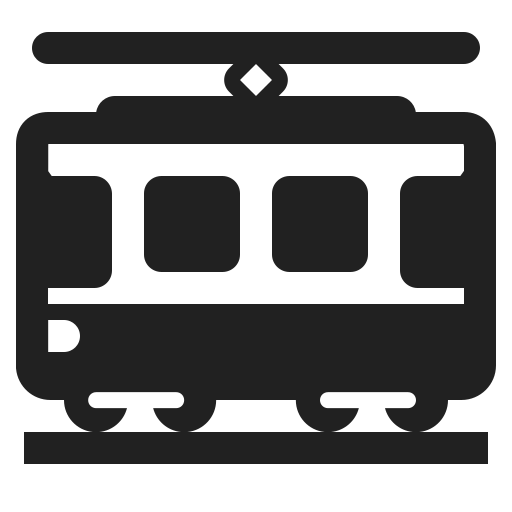
tram car high contrast